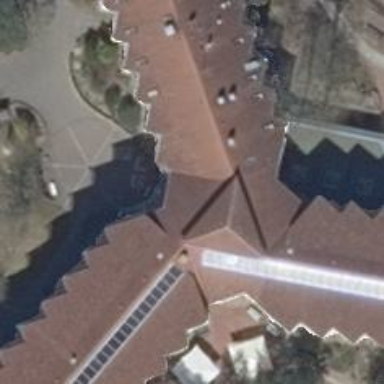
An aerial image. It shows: Nursing home.